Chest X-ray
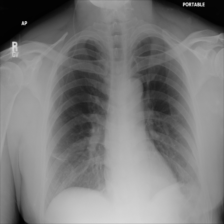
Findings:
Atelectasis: positive
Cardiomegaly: negative
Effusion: negative
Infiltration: negative
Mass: negative
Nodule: negative
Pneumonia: negative
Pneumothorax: negative
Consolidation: negative
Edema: negative
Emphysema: negative
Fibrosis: negative
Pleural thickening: negative
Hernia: negative